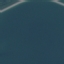
Land use / land cover: SeaLake